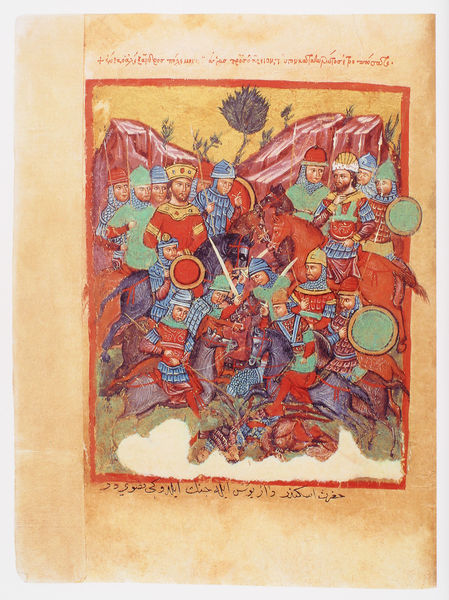
Titel: Der griechische Alexanderroman
Institution: Venedig, Hellenic Institute Codex Gr. 5
Schlagwörter: baum, blau, felsen, gemälde, kampf, kämpfer, mann, gelb, grün, bunt, männer, rot, steine, pferd, pferde, reiter, farbig, schrift, krieg, schlacht, kaiser, könig, soldaten, buch, orient, druck, schilder, schwert, schwerter, ritter, buchdruck, buchseite, helme, arabisch, palmen, könige, speere, miniatur, schilde, türken, kettenhemd, regenten, grmälde, kaput, gewirge, 1300, künige, kampfbild